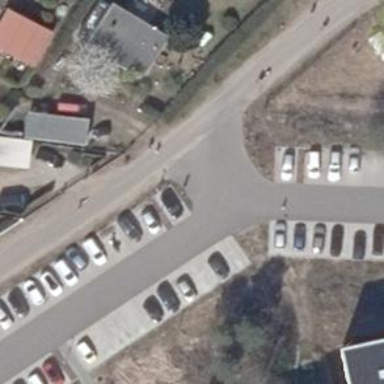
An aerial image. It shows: Asphalt service road.